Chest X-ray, PA view. Patient: 58 years old, sex M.
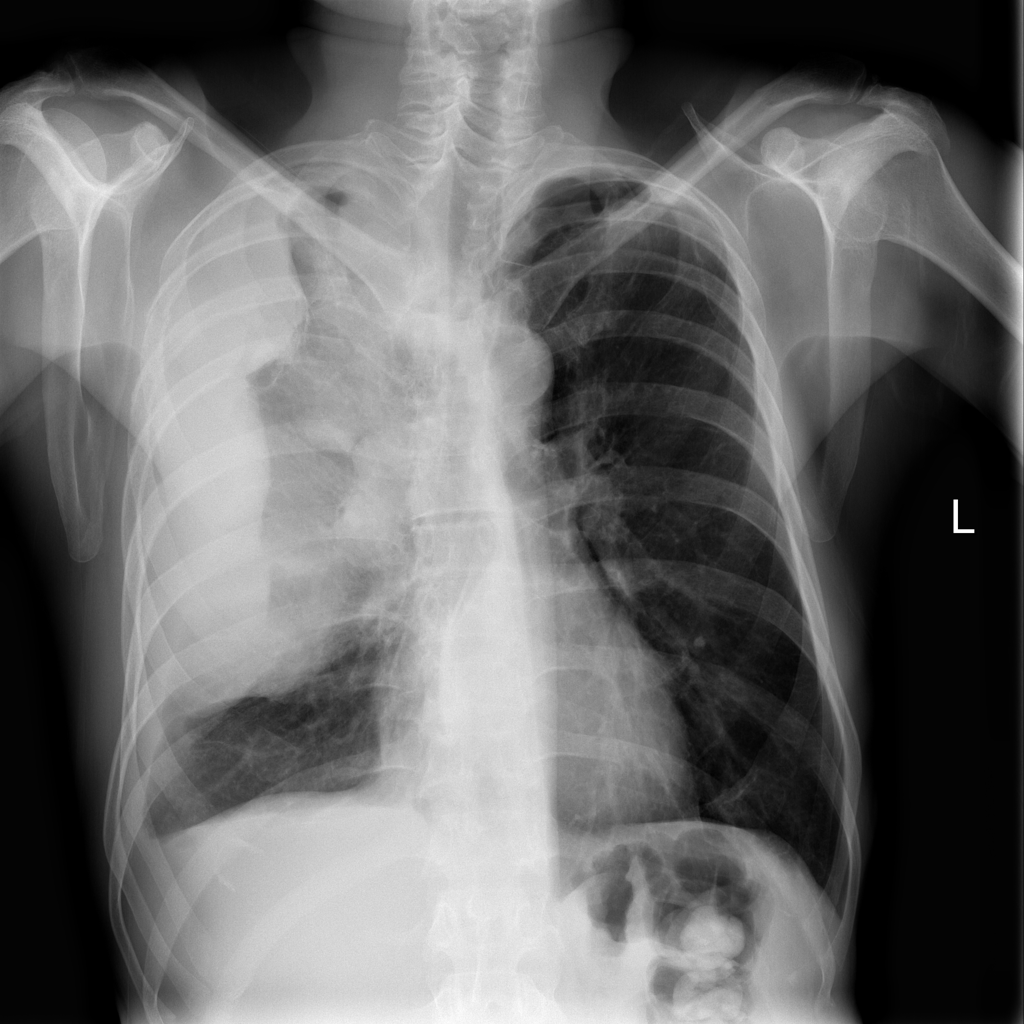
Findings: Effusion, Mass